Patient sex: F
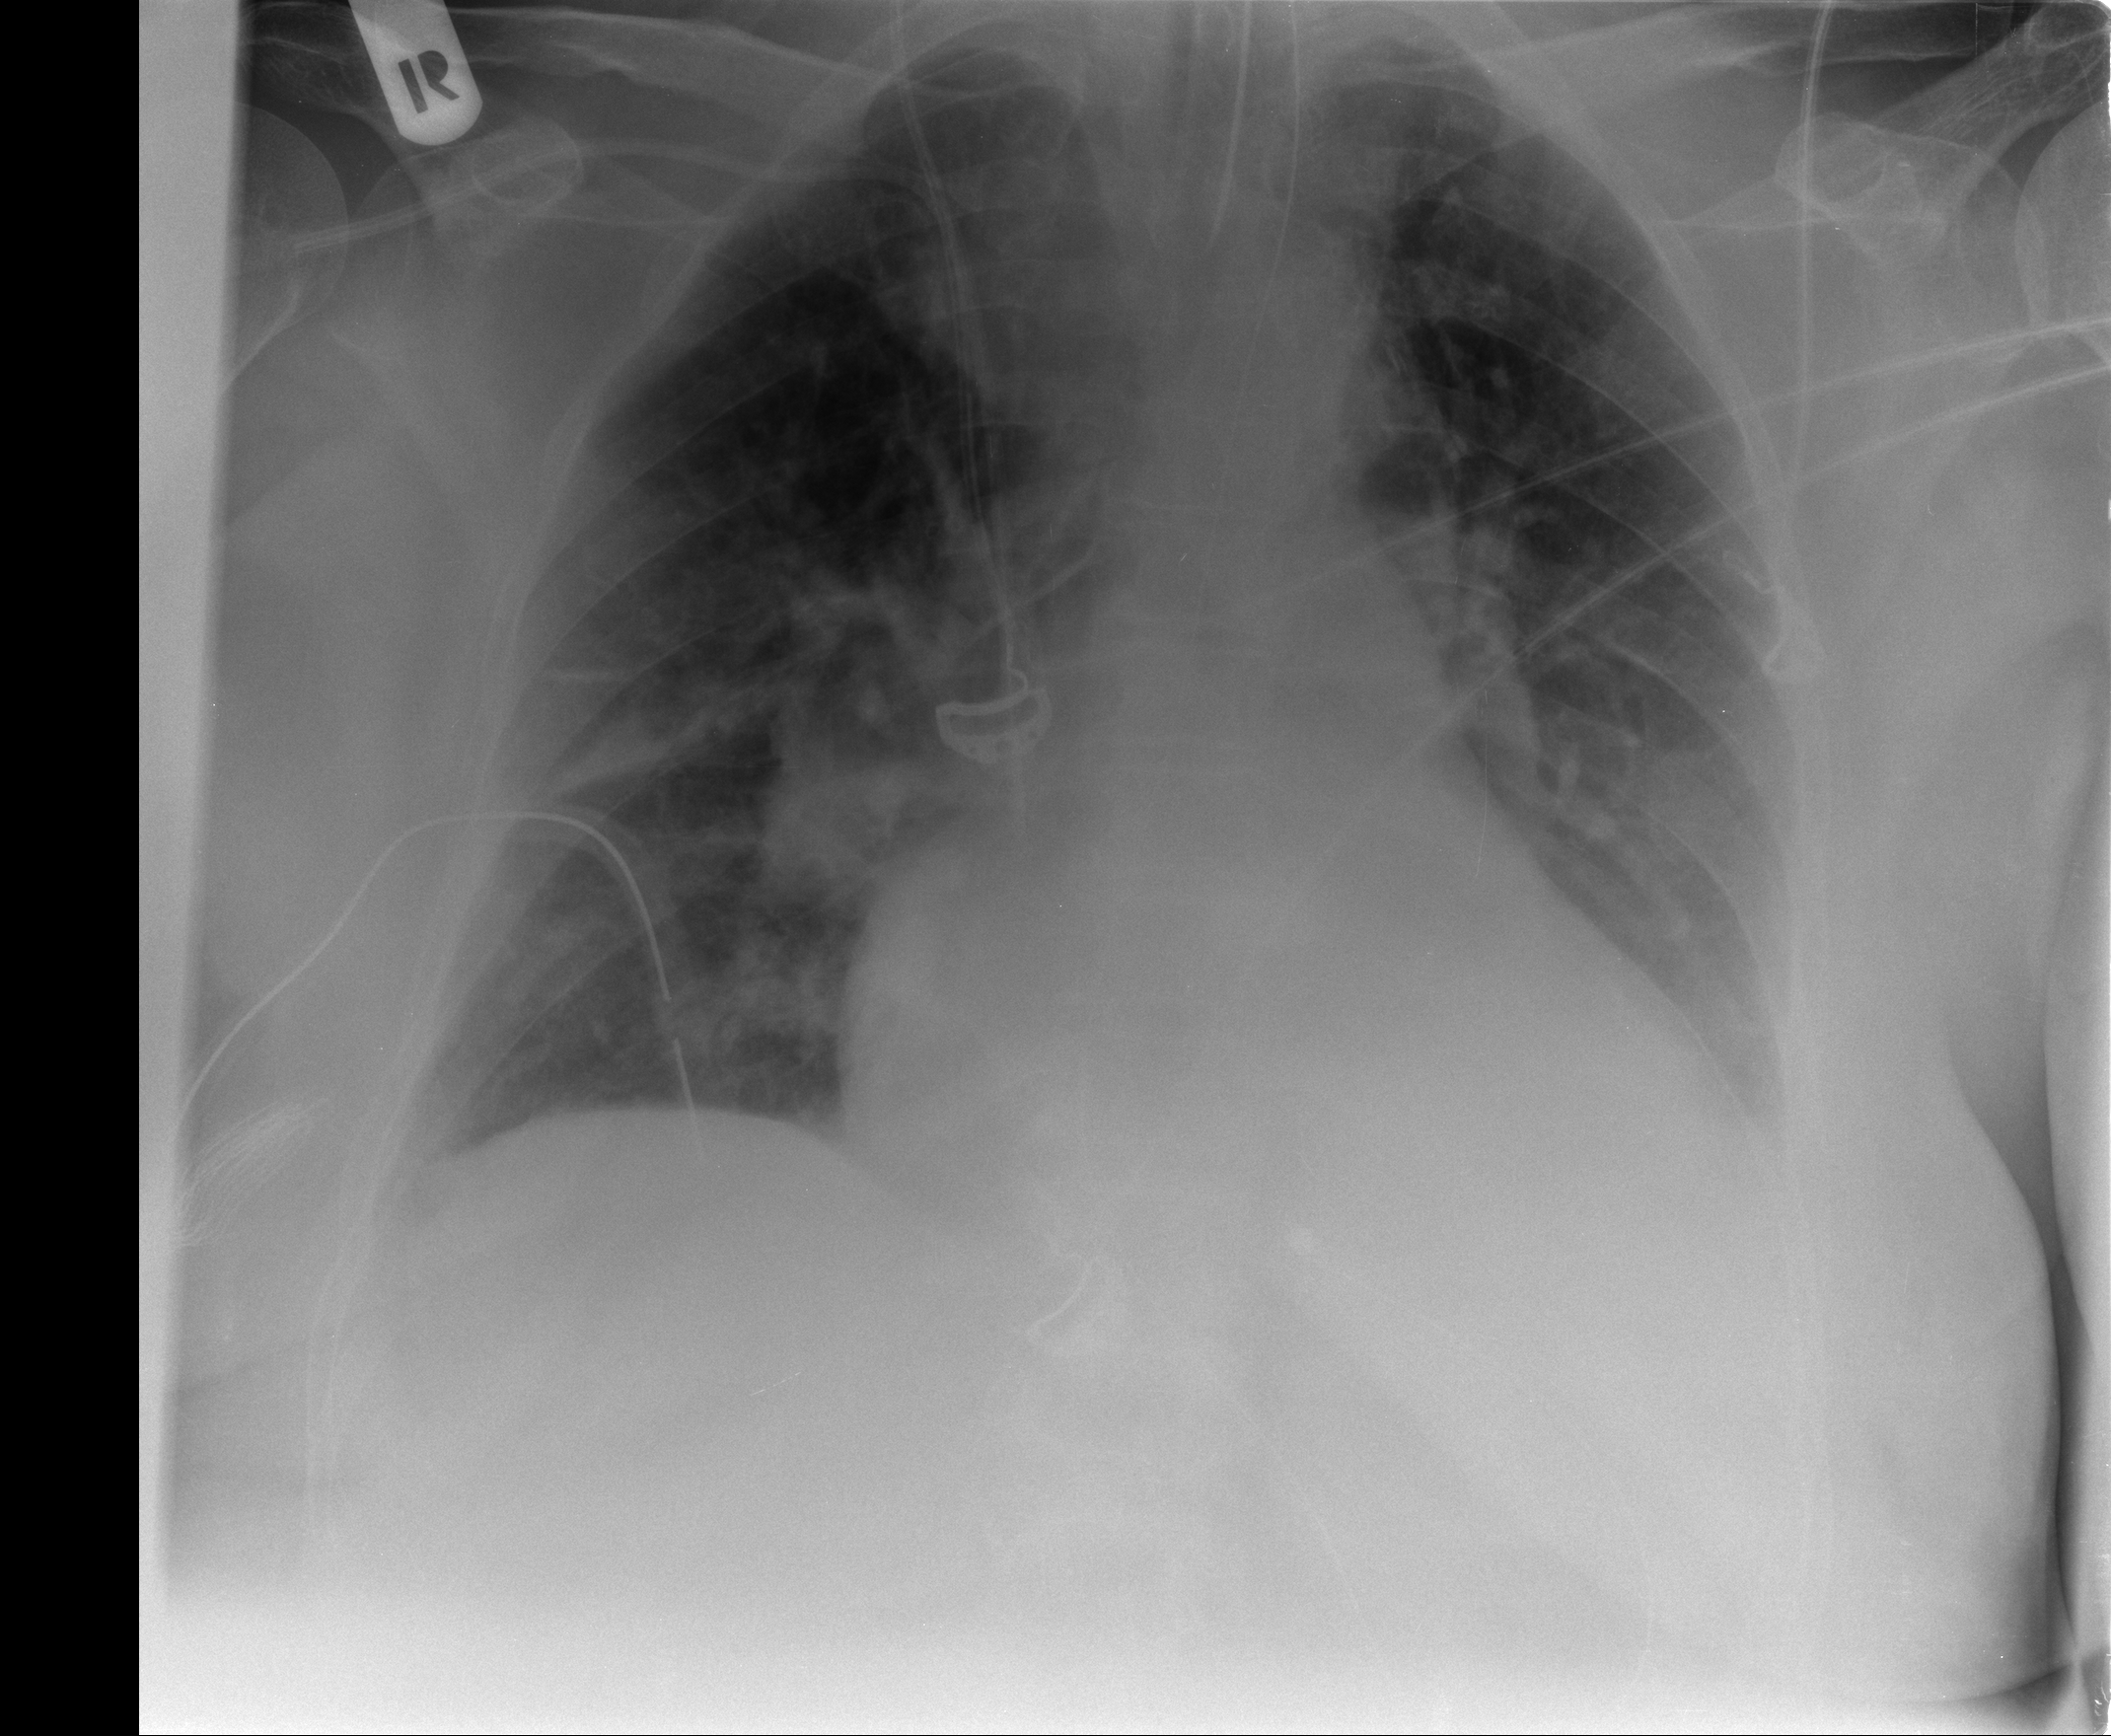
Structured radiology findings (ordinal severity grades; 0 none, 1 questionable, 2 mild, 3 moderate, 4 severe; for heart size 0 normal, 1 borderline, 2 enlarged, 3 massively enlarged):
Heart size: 2
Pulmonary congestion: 2
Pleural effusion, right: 1
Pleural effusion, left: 1
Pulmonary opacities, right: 1
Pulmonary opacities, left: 0
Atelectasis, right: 2
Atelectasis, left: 1